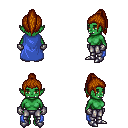
a pixel art fantasy rpg character, female body template, orc, green skin, blue cape, metal pants, brunette long topknot hairstyle, metal gloves, metal boots, four views (front, back, left, right), 2x2 character sprite sheet, small pixel art, hard edges, no anti-aliasing